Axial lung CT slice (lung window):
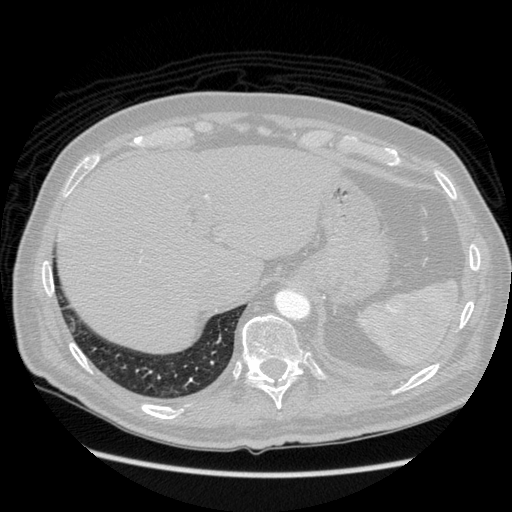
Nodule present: no